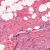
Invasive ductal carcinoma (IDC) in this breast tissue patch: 0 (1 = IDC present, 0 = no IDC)